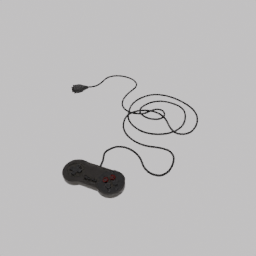
Label: electronics